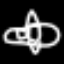
Label: airplane